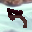
Label: 5